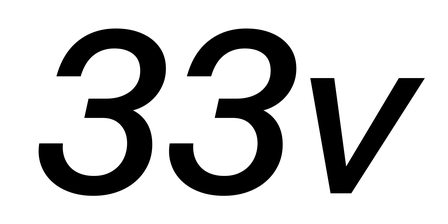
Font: InstrumentSans-Italic_Medium_Italic